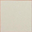
Piece: xx